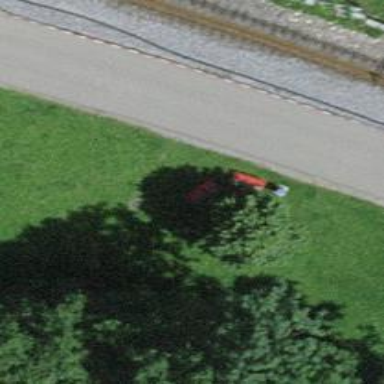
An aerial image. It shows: Bench.